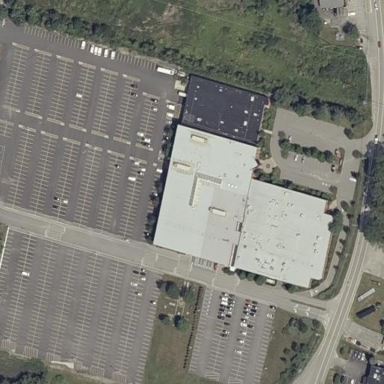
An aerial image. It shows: Commercial building.